Question: Count the number of objects in the diagram.
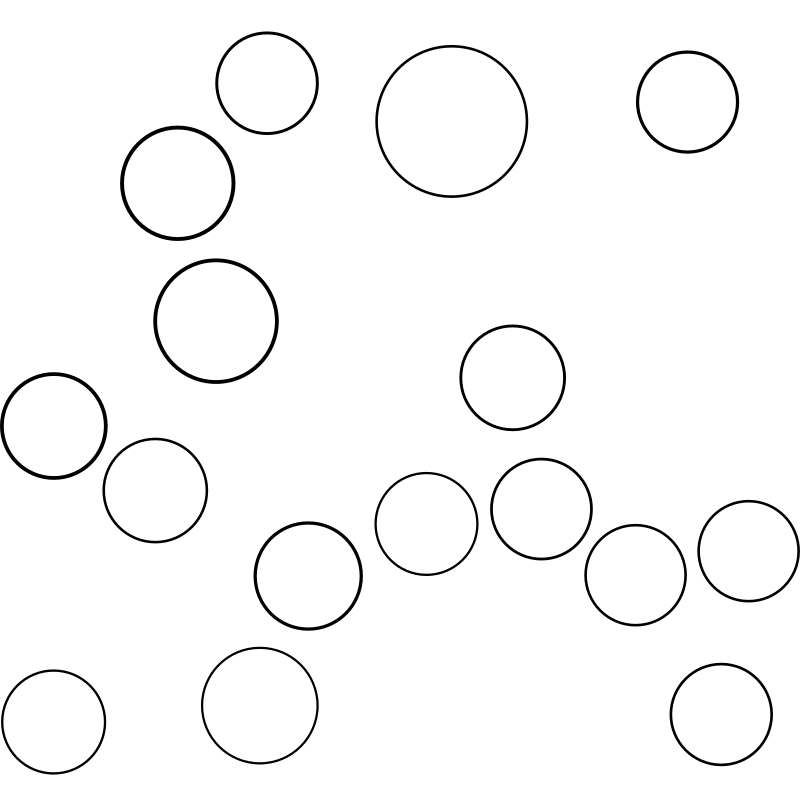
Answer: 16